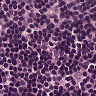
Metastatic tissue present: no